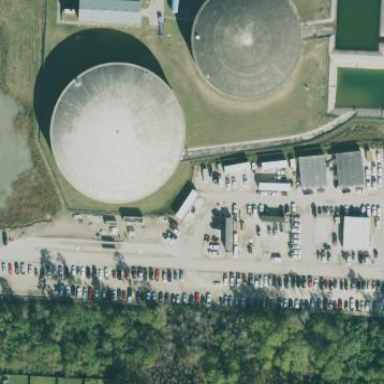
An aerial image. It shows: Storage tank designed for holding water.